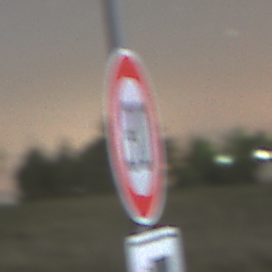
Verkehrszeichen: Geschwindigkeit80
Zusatzzeichen unten: MehrspurigeFahrzeuge2
Umgebung: Outdoor, Nature
Tageszeit: Night
Wetter: Clear
Licht: Natural
Jahreszeit: NotSpecified
Kontrast: HighContrast